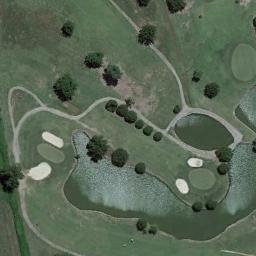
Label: golf_course